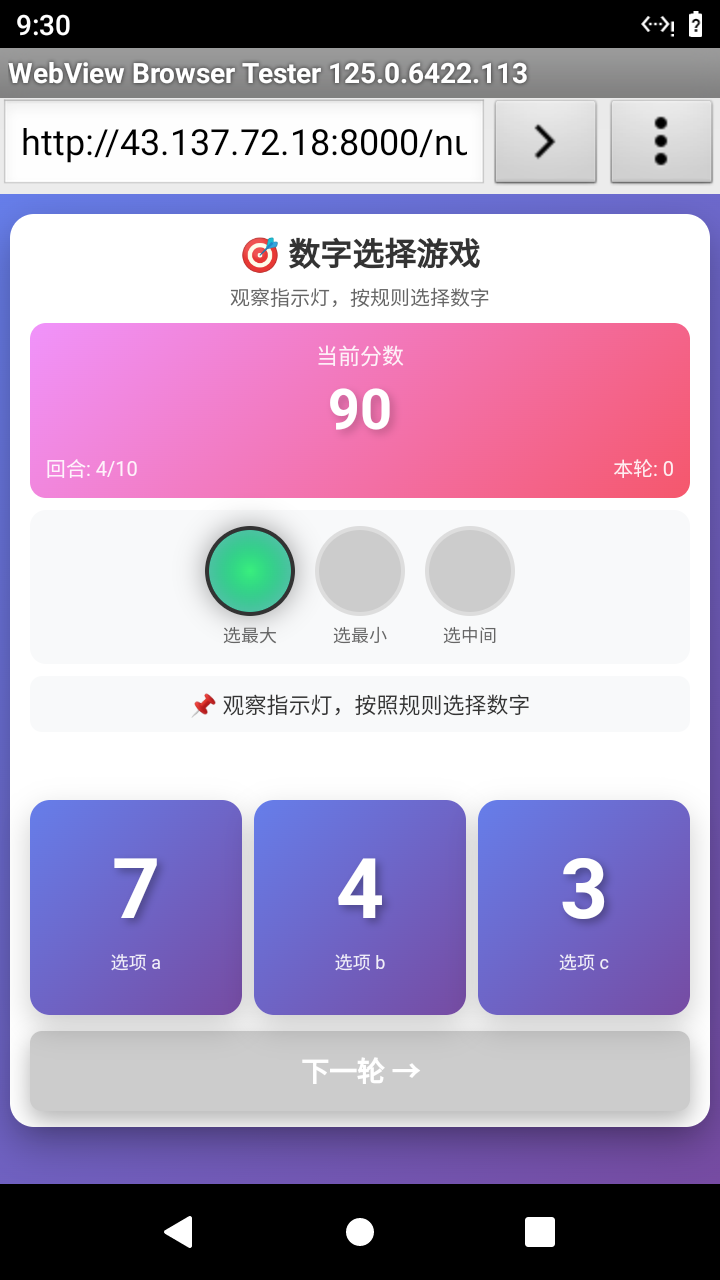

Select the correct number based on the traffic light color.
Answer: 0